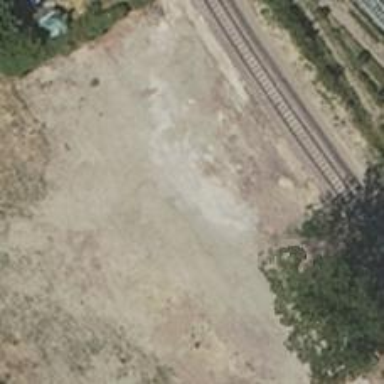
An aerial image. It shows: Track with sand surface of grade3 quality.